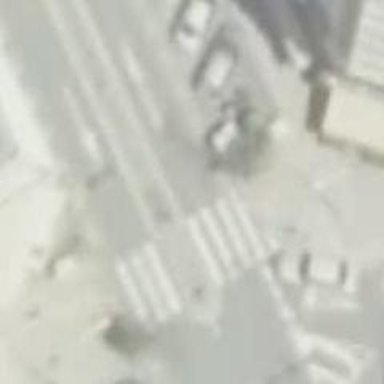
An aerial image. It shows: Uncontrolled zebra crossing on the road.